Interaction volume radius: 10 \u00c5
Interaction volume height: 15 \u00c5
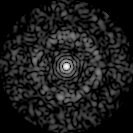
Disorder parameter: 0.8378